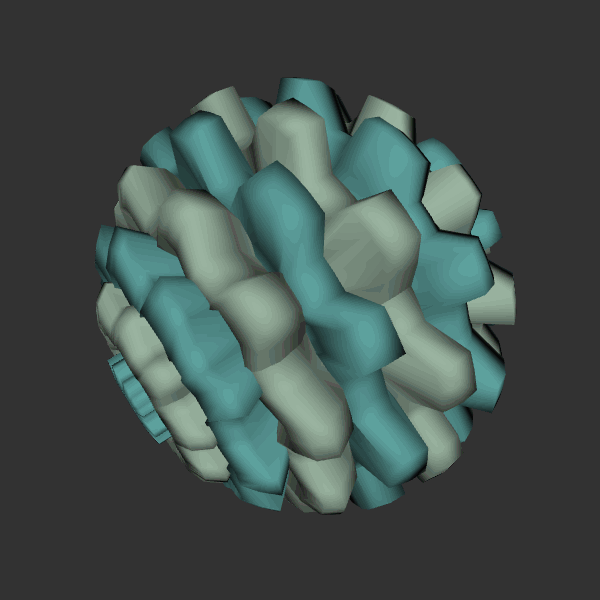
Background: dark